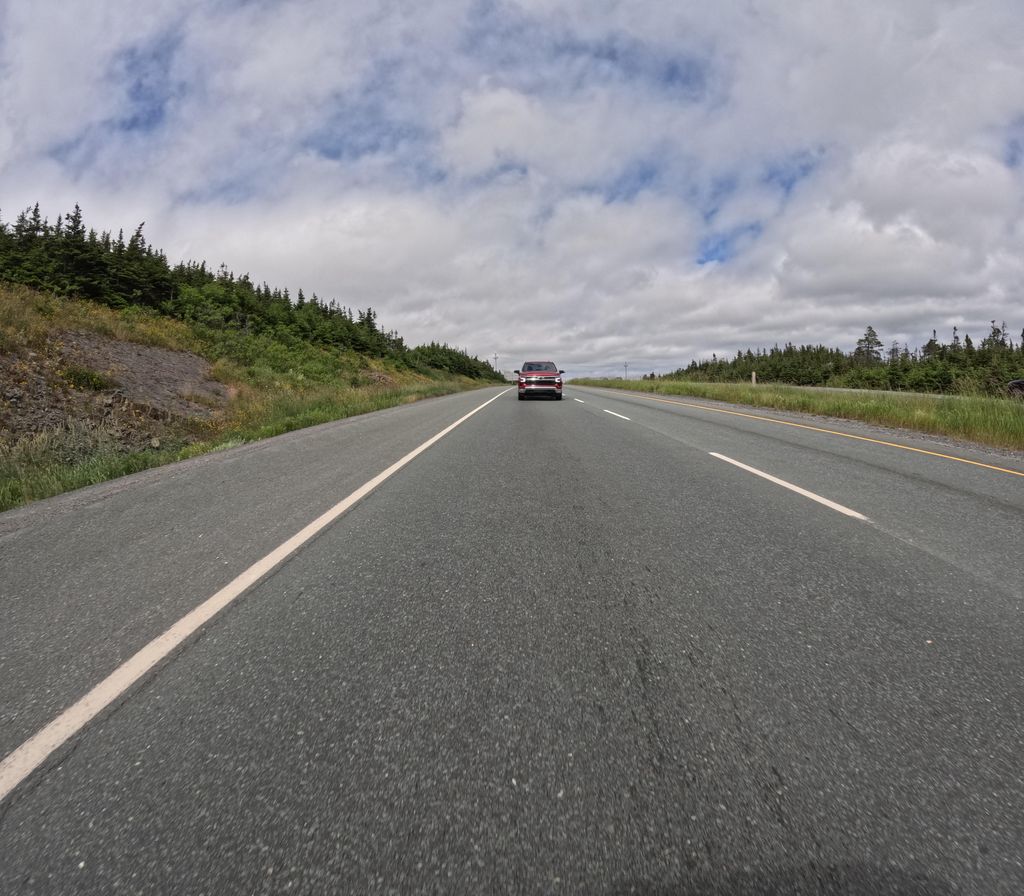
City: st_johns